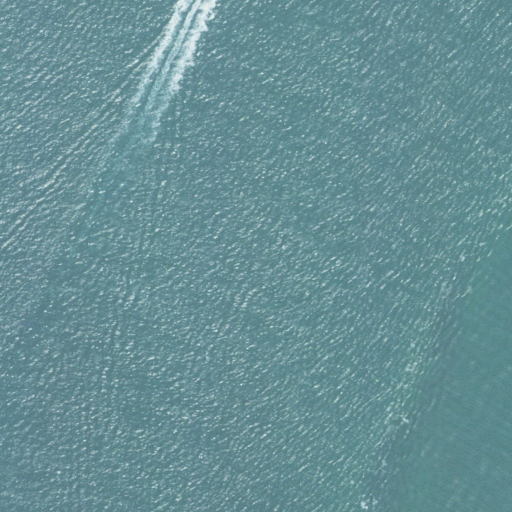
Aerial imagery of bar in Rhode Island named Block Island North Reef containing only open water